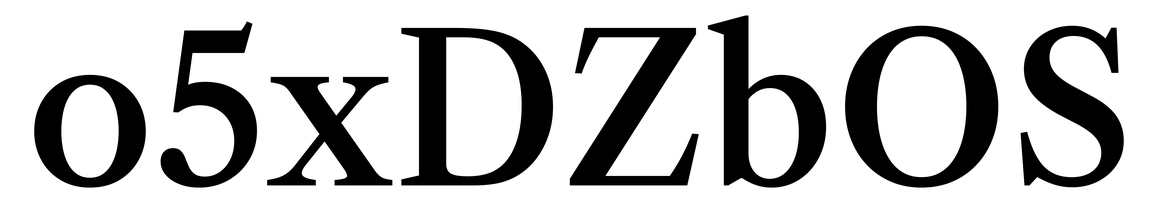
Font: LibreCaslonText_Medium